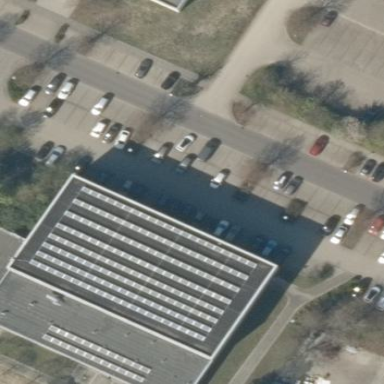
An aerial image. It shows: Street side parking area.